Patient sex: F
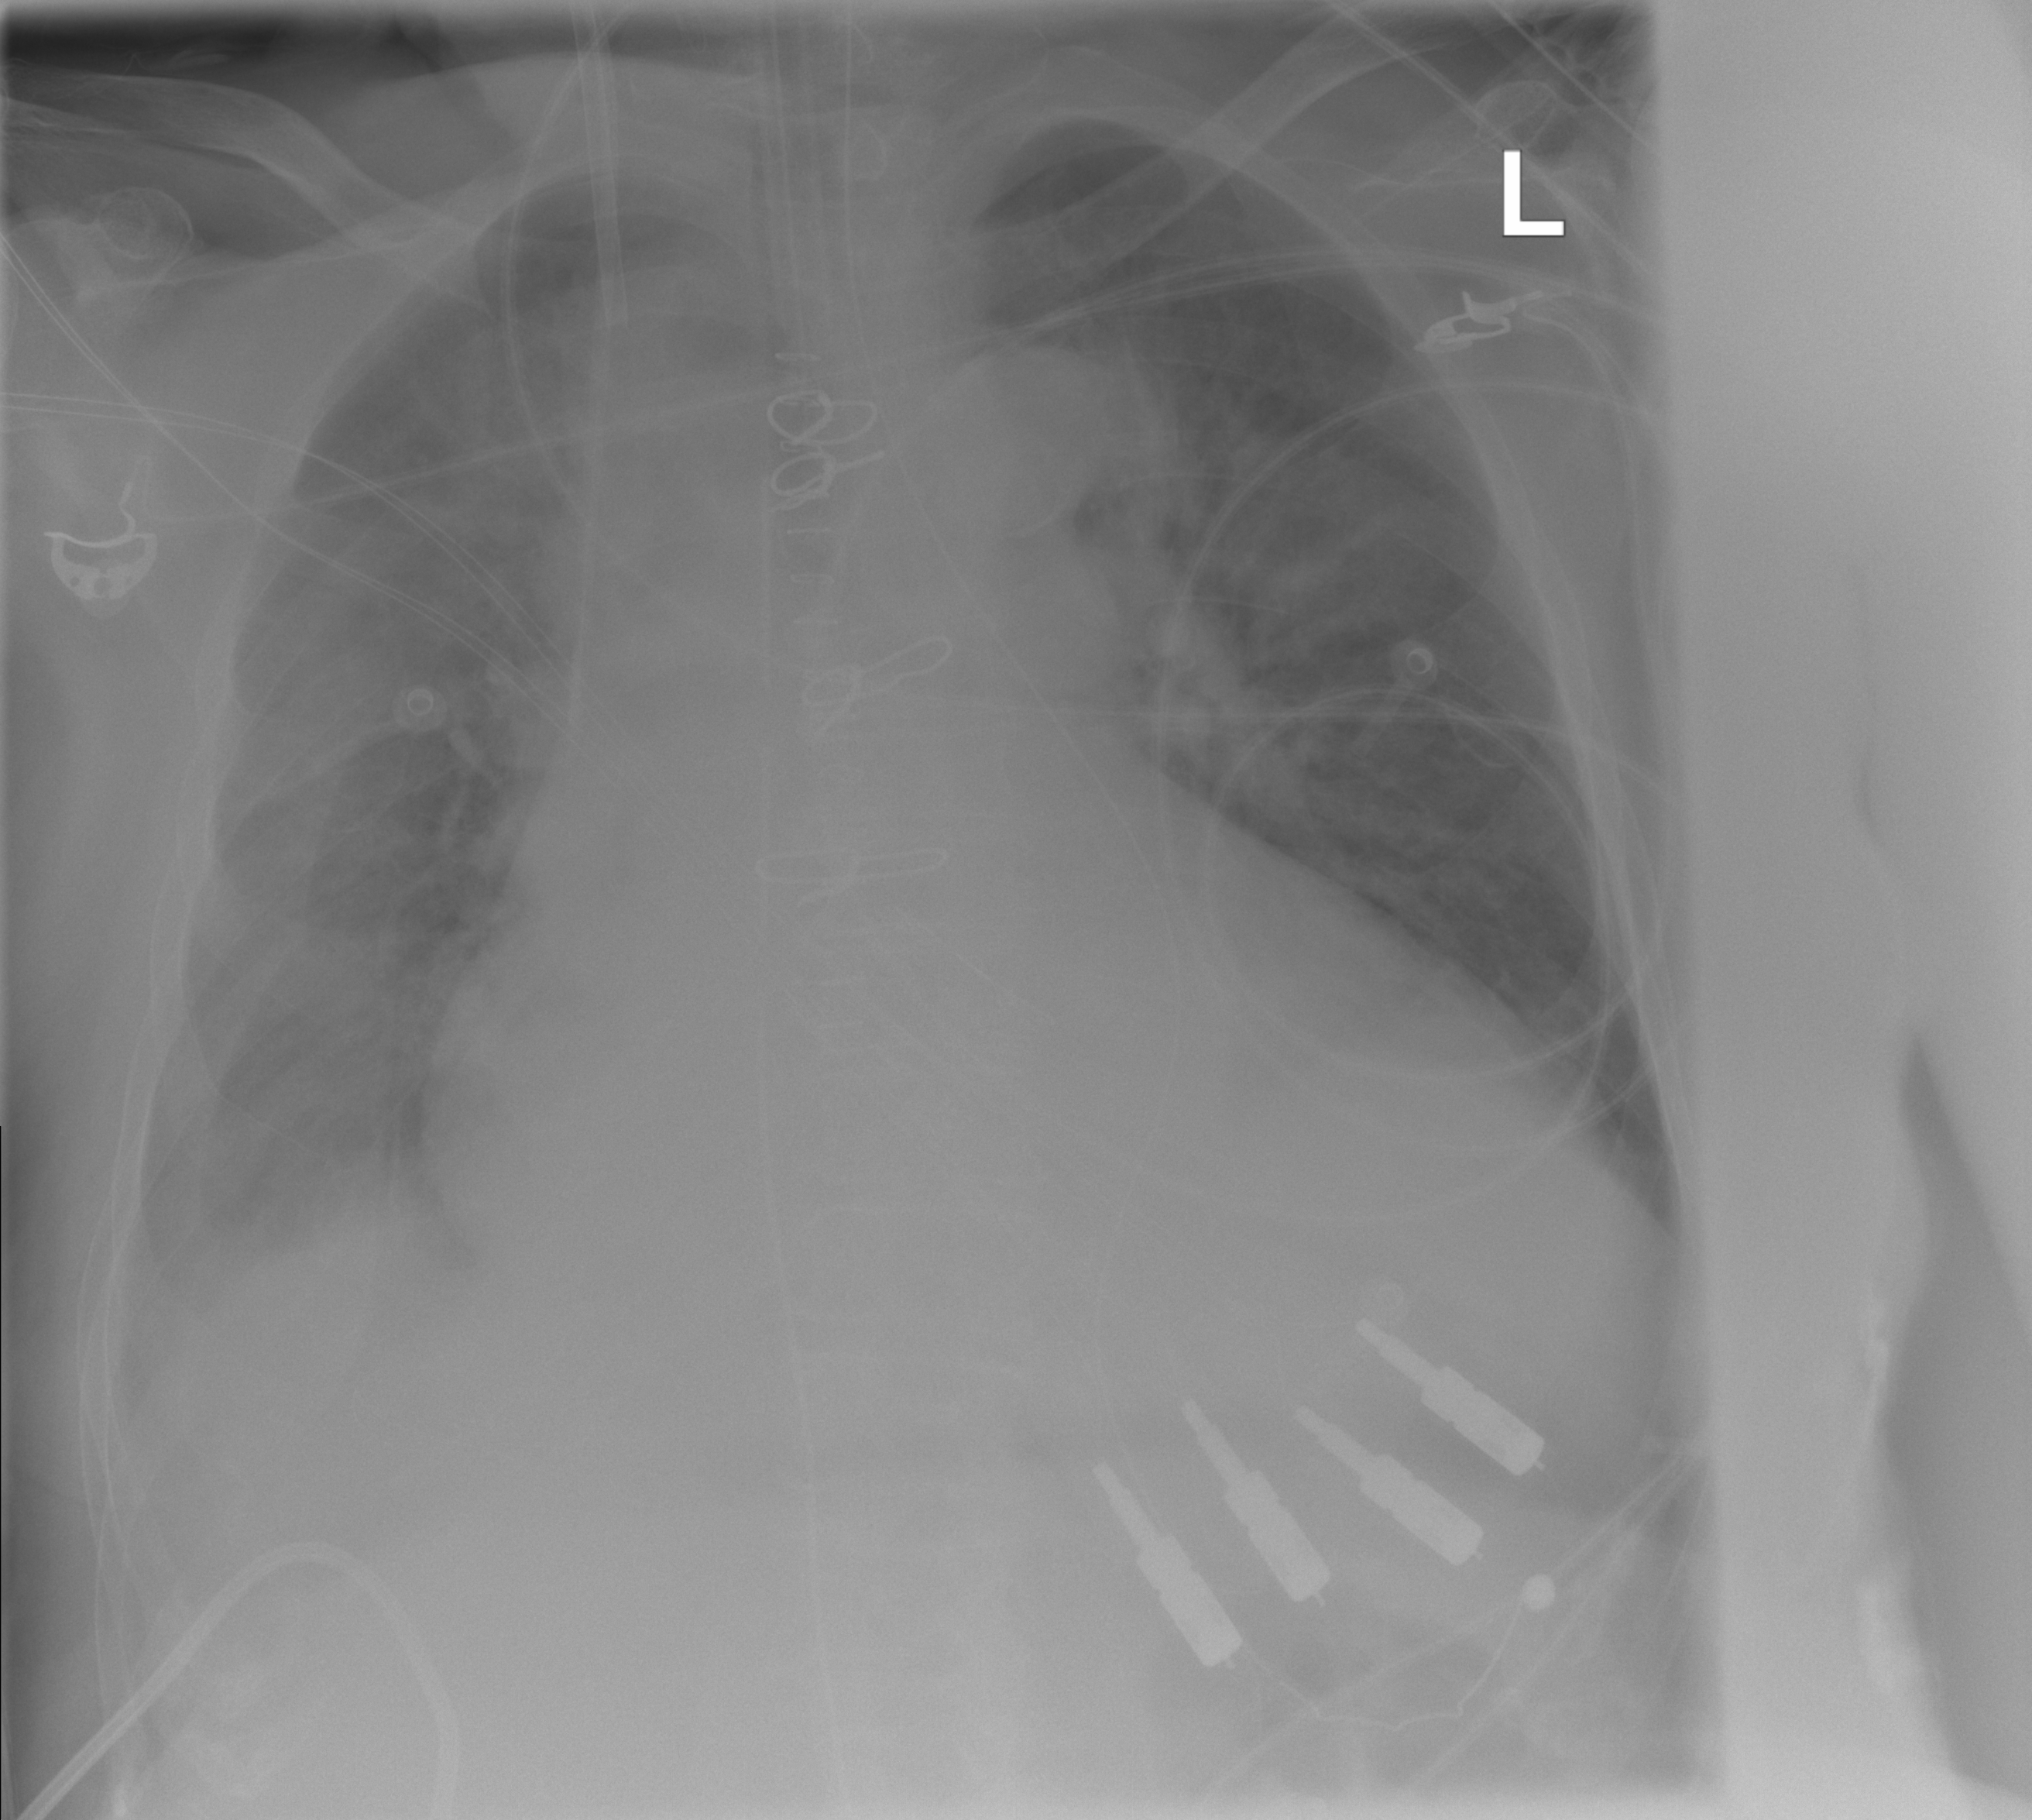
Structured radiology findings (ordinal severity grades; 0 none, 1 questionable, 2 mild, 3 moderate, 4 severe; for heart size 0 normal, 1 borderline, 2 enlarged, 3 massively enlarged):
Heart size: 3
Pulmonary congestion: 3
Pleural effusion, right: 3
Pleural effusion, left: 2
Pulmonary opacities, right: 2
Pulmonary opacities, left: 1
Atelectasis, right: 2
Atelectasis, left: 2